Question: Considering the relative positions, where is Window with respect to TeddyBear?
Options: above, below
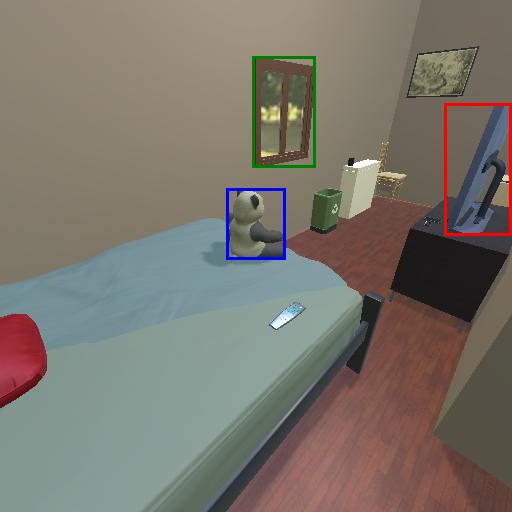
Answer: above